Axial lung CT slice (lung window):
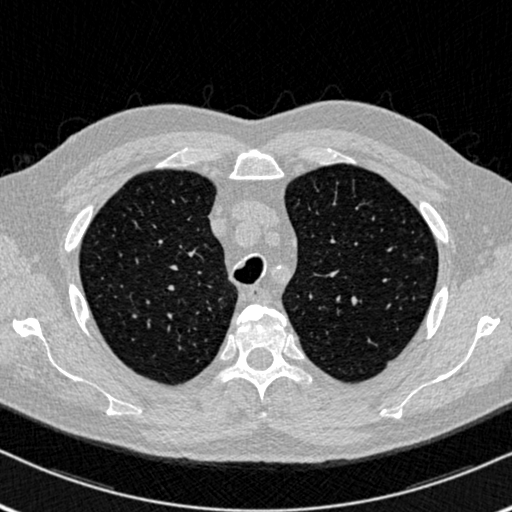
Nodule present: no